Interaction volume radius: 5 \u00c5
Interaction volume height: 10 \u00c5
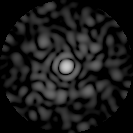
Disorder parameter: 0.7769